【题型】选择题　【知识点】立体几何　【难度】medium
如图，在棱长为 2 的正方体 \(ABCD-A_1B_1C_1D_1\) 中，点 \(P\)，\(M\) 是底面 \(A_1B_1C_1D_1\) 内的一点（包括边界）且 \(AP = \sqrt{5}\)，\(BM \perp AC\)，则下列说法错误的是（\quad）

A. 点 \(P\) 的轨迹长度为 \(\pi\)

B. 点 \(M\) 到平面 \(A_1BD\) 的距离是定值

C. 直线 \(CP\) 与平面 \(ABCD\) 所成角的正切值的最大值为 \(\frac{2+4\sqrt{2}}{7}\)

D. \(PM\) 的最小值为 \(\sqrt{2}-1\)
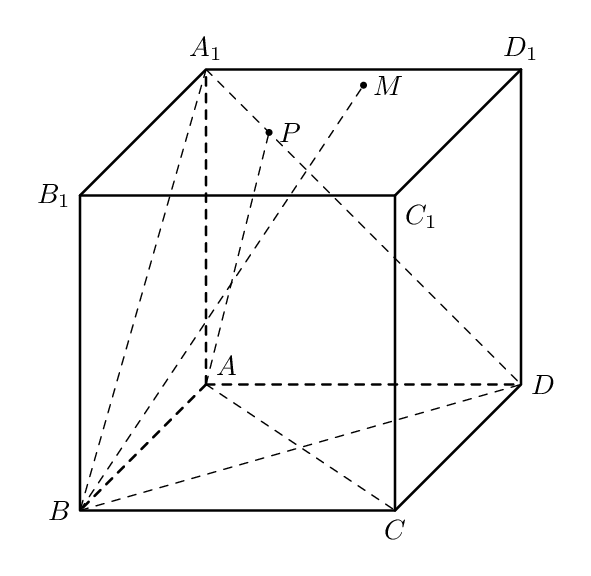
【解答】
\noindent 【答案】A

\vspace{0.5em}
\noindent 【详解】
\noindent 对于 A，因为 \( AP = \sqrt{AA_1^2 + A_1P^2} = \sqrt{5} \)，即 \( \sqrt{2^2 + A_1P^2} = \sqrt{5} \)，所以 \( |A_1P| = 1 \)，
\noindent 即点 \( P \) 在底面 \( A_1B_1C_1D_1 \) 内是以 \( A_1 \) 为圆心、半径为 1 的 \( \frac{1}{4} \) 圆上，
\noindent 所以点 \( P \) 的轨迹长度为 \( \frac{\pi}{2} \)，故 A 错误；

\vspace{0.5em}
\noindent 对于 B，在正方体 \( ABCD-A_1B_1C_1D_1 \) 中，\( AC \perp BD \)，
\noindent 又 \( AC \perp BM \)，\( BD \cap BM = B \)，\( BD,BM \subset \) 平面 \( DBM \)，所以 \( AC \perp \) 平面 \( DBM \)，
\noindent 所以点 \( M \) 的轨迹为线段 \( B_1D_1 \)，
\noindent 又 \( B_1D_1 \parallel \) 平面 \( A_1BD \)，所以点 \( M \) 到平面 \( A_1BD \) 的距离是定值，故 B 正确；

\vspace{0.5em}
\noindent 对于 C，因为 \( CC_1 \perp \) 平面 \( ABCD \)，所以 \( \angle PCA \) 为直线 \( CP \) 与平面 \( ABCD \) 所成角，
\noindent 因为点 \( P \) 到 \( ABCD \) 的距离为定值 2，记点 \( P \) 在平面 \( ABCD \) 的投影为 \( P' \)，
\noindent 所以当 \( P'C \) 取得最小值时，直线 \( CP \) 与平面 \( ABCD \) 所成角的正切值最大，
\noindent 又 \( P'C_{\min} = 2\sqrt{2}-1 \)，
\noindent 所以直线 \( CP \) 与平面 \( ABCD \) 所成角的正切值的最大值为 \( \frac{2}{2\sqrt{2}-1} = \frac{2+4\sqrt{2}}{7} \)，故 C 正确；

\vspace{0.5em}
\noindent 对于 D，\( A_1 \) 到直线 \( B_1D_1 \) 的距离为 \( d = \sqrt{2} \)，

\noindent 当点 \( P,M \) 落在 \( A_1C_1 \) 上时，\( PM_{\min} = \sqrt{2}-1 \)，故 D 正确。

\vspace{0.5em}
\noindent 故选：A。
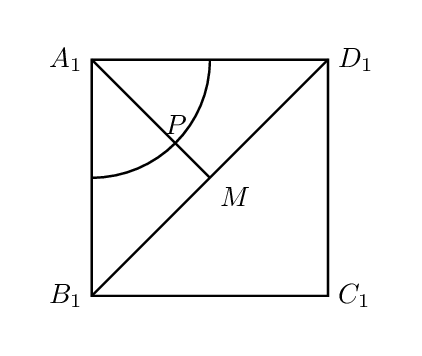